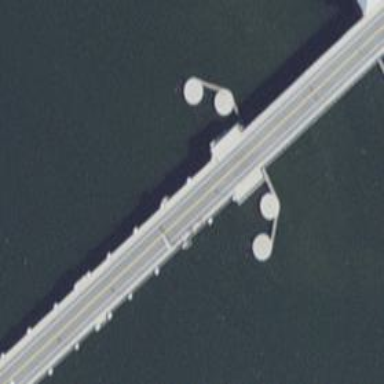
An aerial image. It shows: Movable bascule bridge over secondary road.